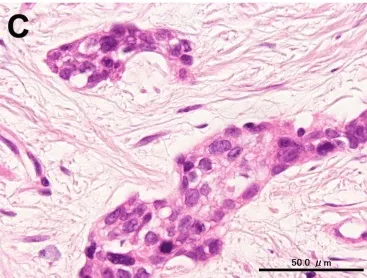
Histopathological findings. The thin cords of nests comprise cuboidal, bland epithelium interspersed with a few atypical cells.
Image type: pathology (h&e)